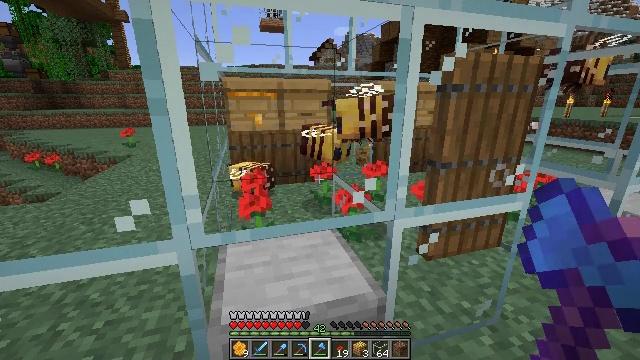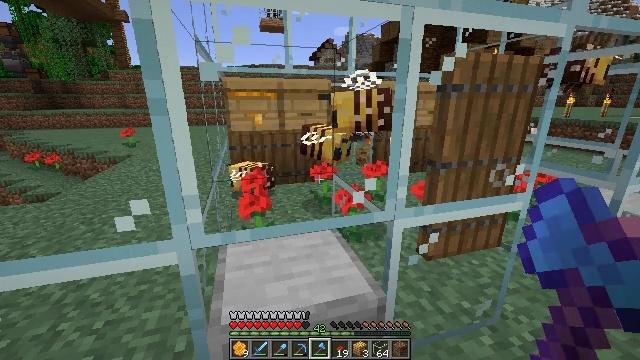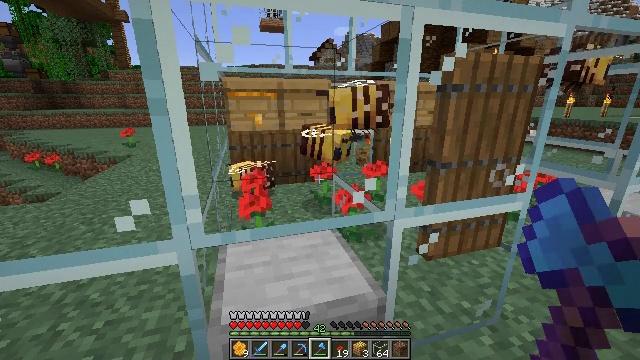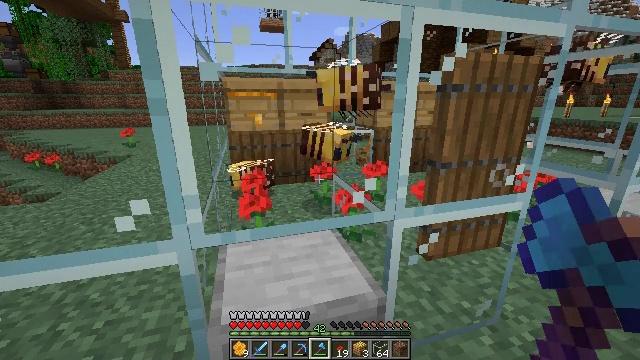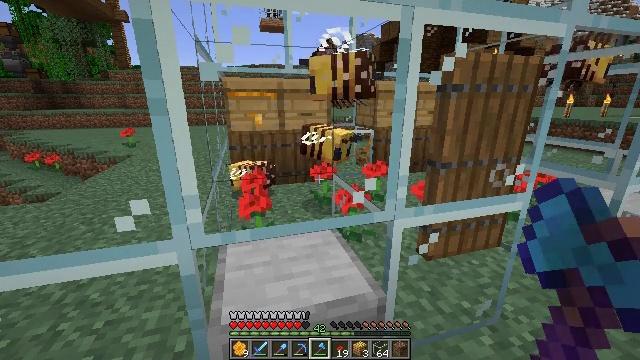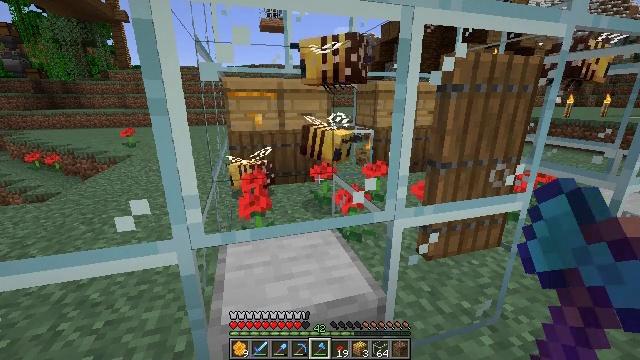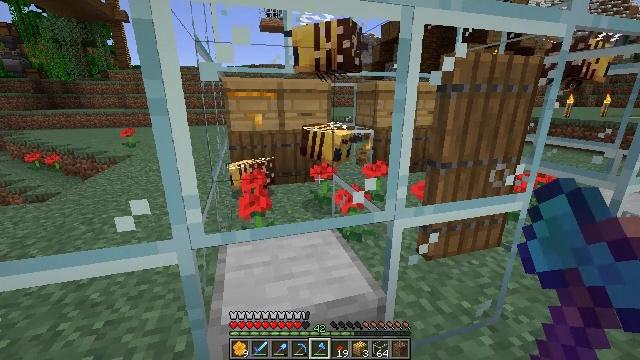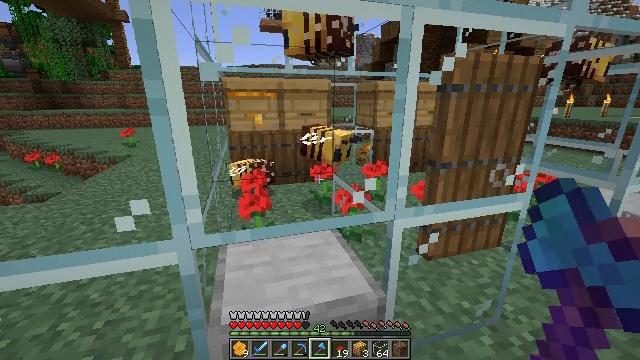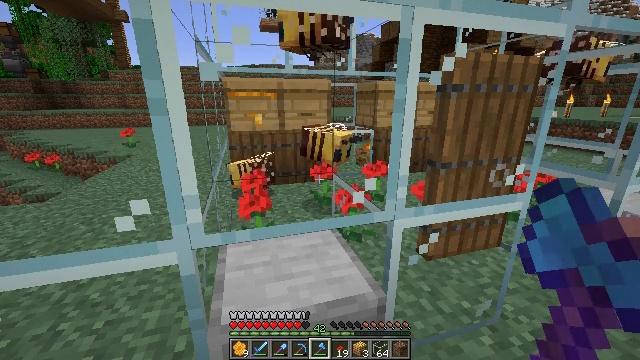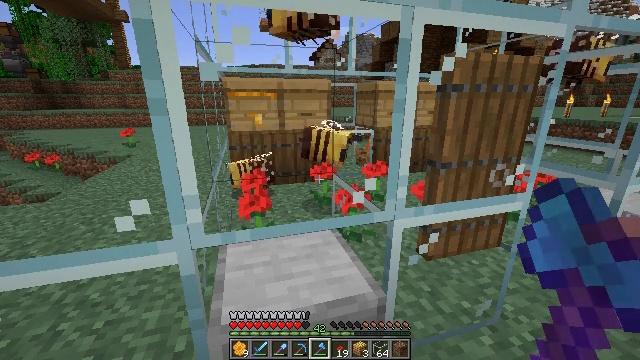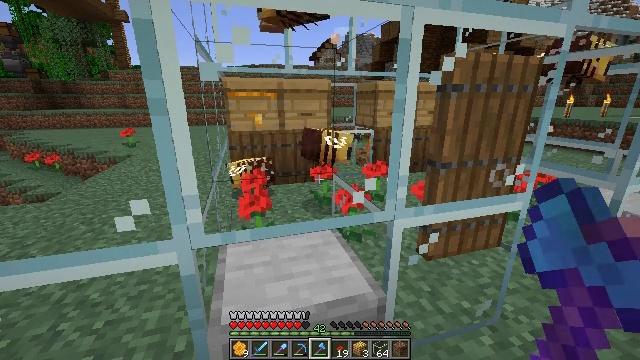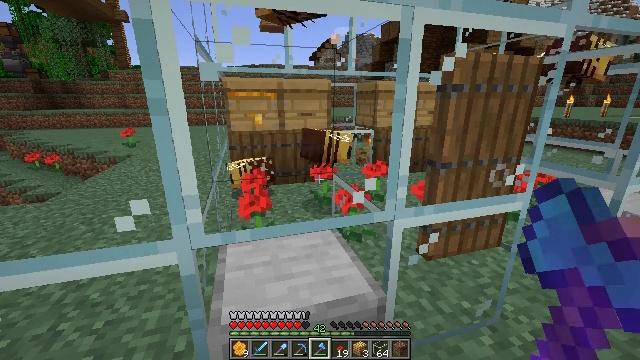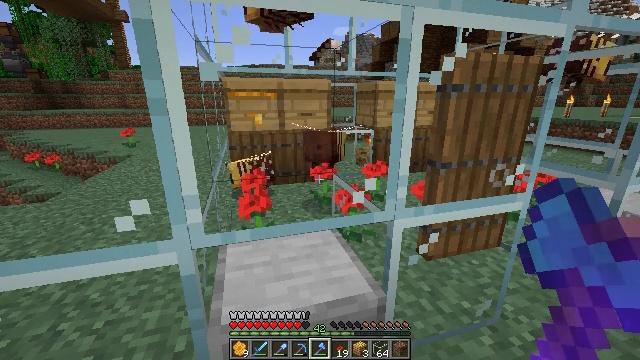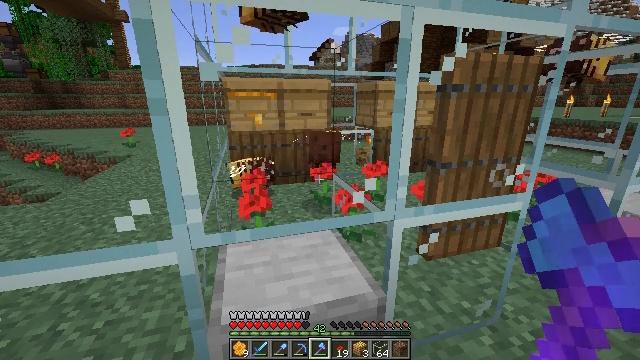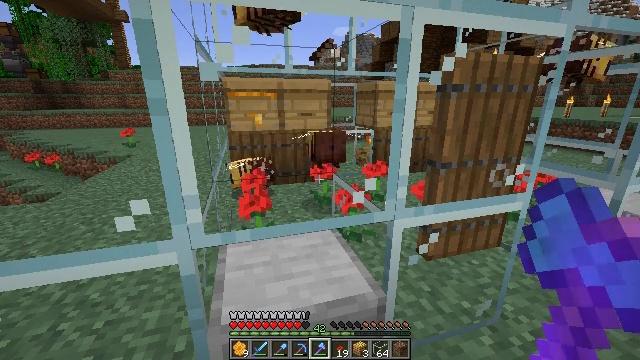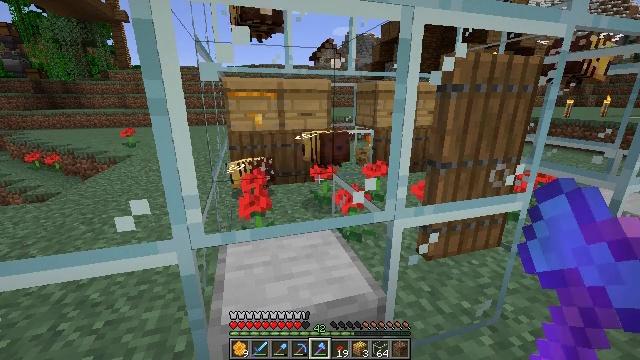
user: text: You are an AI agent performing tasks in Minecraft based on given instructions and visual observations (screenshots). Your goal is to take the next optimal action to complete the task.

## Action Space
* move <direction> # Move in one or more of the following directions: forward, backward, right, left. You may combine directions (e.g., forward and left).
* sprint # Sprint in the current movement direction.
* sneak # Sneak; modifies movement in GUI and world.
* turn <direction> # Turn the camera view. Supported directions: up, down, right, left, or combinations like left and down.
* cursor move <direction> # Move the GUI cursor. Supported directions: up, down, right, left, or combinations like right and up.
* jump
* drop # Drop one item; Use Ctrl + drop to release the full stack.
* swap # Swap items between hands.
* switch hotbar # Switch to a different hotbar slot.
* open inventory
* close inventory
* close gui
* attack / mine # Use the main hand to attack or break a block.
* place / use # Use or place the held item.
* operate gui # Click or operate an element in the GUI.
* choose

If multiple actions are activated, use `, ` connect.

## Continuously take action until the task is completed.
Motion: motion action
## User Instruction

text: Pick up the poppy from the field.
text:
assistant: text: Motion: attack / mine
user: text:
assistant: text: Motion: attack / mine
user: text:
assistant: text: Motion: attack / mine
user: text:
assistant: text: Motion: attack / mine
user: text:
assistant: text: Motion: attack / mine
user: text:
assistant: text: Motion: attack / mine
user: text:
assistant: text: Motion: attack / mine
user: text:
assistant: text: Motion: attack / mine
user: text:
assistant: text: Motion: attack / mine
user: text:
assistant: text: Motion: attack / mine
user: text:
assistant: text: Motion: attack / mine
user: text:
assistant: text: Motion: attack / mine
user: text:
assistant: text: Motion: attack / mine
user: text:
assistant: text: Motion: attack / mine
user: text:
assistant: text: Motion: attack / mine
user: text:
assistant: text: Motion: attack / mine
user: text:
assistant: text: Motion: attack / mine
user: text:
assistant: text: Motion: attack / mine
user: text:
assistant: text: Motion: attack / mine
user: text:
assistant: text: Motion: attack / mine
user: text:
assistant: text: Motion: attack / mine
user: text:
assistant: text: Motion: attack / mine
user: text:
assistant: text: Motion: attack / mine
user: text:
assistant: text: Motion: attack / mine
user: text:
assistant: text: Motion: attack / mine
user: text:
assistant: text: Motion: attack / mine
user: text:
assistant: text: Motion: attack / mine
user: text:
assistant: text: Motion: attack / mine
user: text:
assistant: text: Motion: attack / mine
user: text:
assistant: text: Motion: attack / mine